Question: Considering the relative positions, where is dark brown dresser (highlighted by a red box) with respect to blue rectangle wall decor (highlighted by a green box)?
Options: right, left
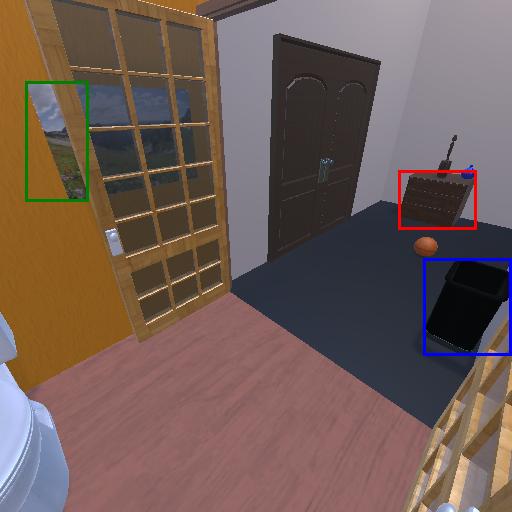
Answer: right